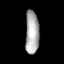
Tissue: prostate
Cell type: T cells
Senescence score: 0.288
Nuclear area (px): 579
Mean DAPI intensity: 171.371